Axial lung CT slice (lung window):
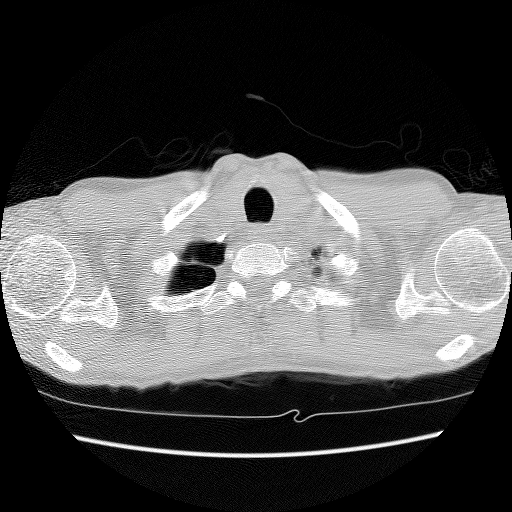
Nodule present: no